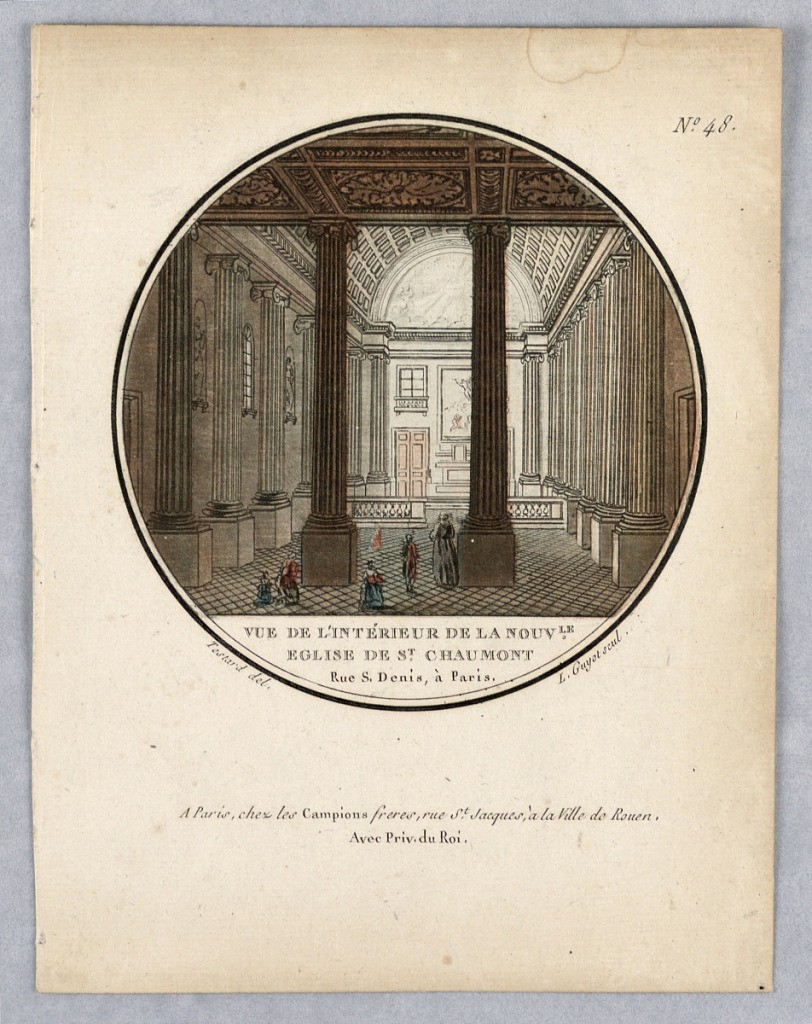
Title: Church of Saint Chaumont, Plate 48 from "Vues Pittoresques des Princepaux Édifices de Paris"
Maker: Les Campion Frères, Paris, France
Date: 1792
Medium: Engraving and brush and watercolors on paper
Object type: Print
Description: Interior of a small church, with Ionic columns. A few figures in the foreground. Title, artists' and publisher's names below.